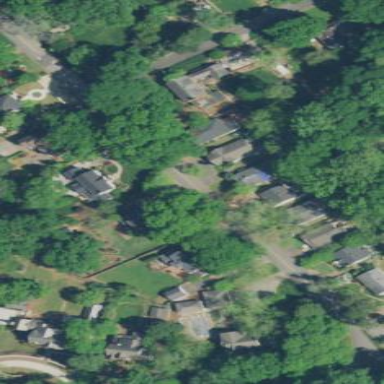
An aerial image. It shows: Residential area within neighborhood.